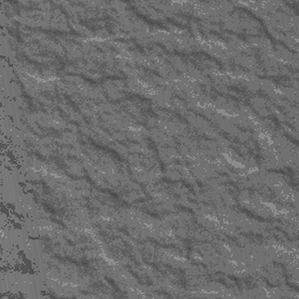
Label: frost